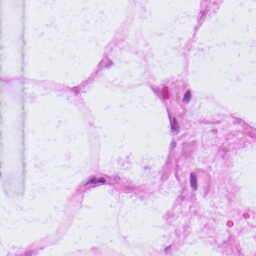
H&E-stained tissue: LymphNode